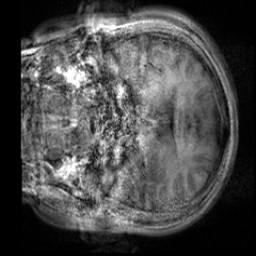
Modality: T1w
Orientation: coronal
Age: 22
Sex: female
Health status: healthy
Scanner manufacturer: siemens
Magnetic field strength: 3 T
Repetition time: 2 s
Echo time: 0.00232 s